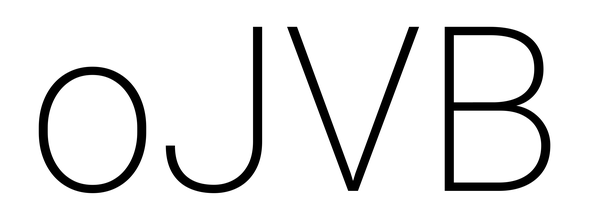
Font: Roboto_ExtraLight